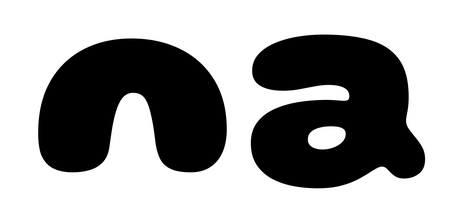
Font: Gluten_ExtraBold